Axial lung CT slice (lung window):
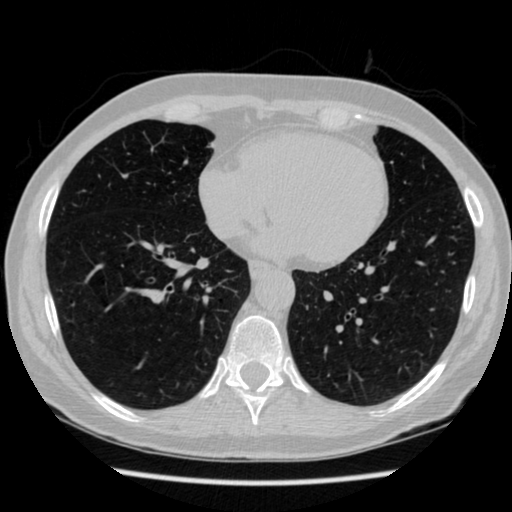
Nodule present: no